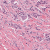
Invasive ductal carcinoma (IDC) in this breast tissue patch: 1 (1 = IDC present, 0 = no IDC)